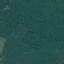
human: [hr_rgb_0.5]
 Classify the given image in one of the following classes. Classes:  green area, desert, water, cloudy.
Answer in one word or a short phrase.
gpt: green area